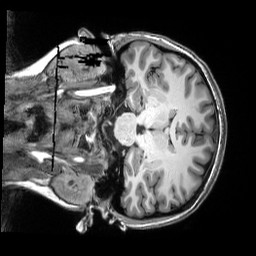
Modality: T1w
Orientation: coronal
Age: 19
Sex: female